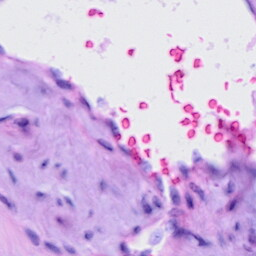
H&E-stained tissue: Cervix